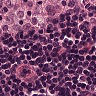
Metastatic tissue present: no